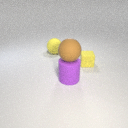
small yellow rubber cube behind large purple rubber cylinder